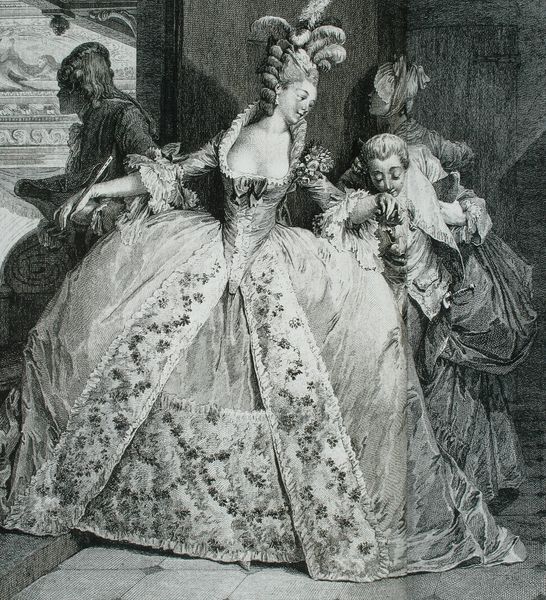
Titel: The Farewell
Künstler: Jean Michel d. J. Moreau
Standort: Großbritannien
Institution: Stapleton Collection
Schlagwörter: dunkel, feder, hand, mann, schatten, weiß, frauen, landschaft, menschen, ausschnitt, blumen, brust, busen, decolte, frankreich, frau, frisur, grau, haar, hell, hut, kleid, licht, mund, männer, nase, ohrring, paris, raum, schmuck, schwarz, zeichnung, zimmer, ausblick, dame, schloss, fest, fächer, haube, herren, mode, muster, rock, schleife, alt, wand, arm, arme, barock, diener, falten, federn, mensch, stehen, bildnis, porträt, boden, haare, reich, stickerei, adel, kind, paar, rokkoko, saum, oper, theater, borte, dekollete, dekolletee, dekoltee, locken, prinzessin, rokoko, schön, seide, statue, federbusch, perücke, lächeln, taille, kuss, mieder, grafik, graphik, hof, loge, treppe, weiblich, bedienstete, stufe, junge, rüschen, blumenstrauss, gemustert, wände, knabe, palast, druck, radierung, stich, fliesen, bleistift, manschetten, kopfputz, brokat, kleinkind, verziert, beugen, üppig, weggehen, verbeugung, korsett, dekolltee, königin, breit, perücken, neugier, kupferstich, kopfschmuck, marie, hofdame, handkuss, decoltee, wespentaille, korsage, reifrock, kaiserin, ballkleid, perrücke, versailles, streppe, prachtvoll, grafi, kuperstich, pompös, prächtig, prunkvoll, geischt, pompadour, galant, kavalier, liebhaber, verehrer, grafitstift, haarputz, kleis, eikette, höfling, mätresse, reifenrock, dekoltet, verherer, hin und her gerissen, suitor